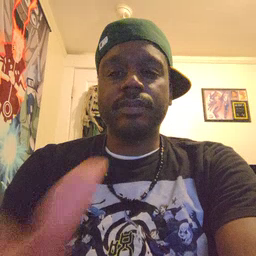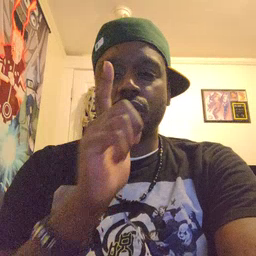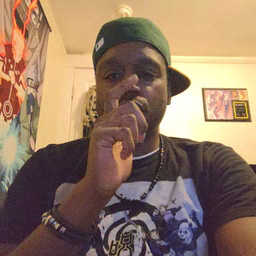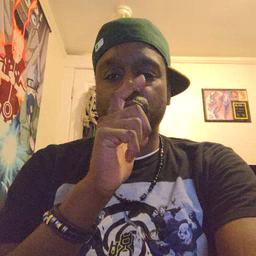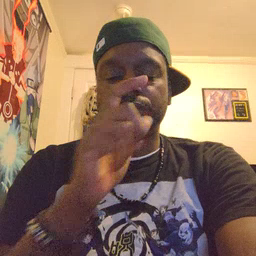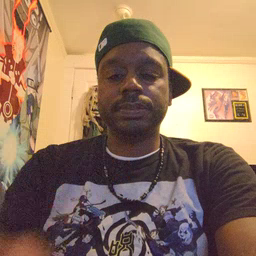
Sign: who